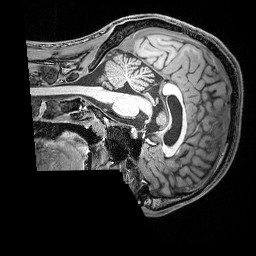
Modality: T1w
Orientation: sagittal
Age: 21
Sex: male
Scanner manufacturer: siemens
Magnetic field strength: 3 T
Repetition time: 2.53 s
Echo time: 0.00388 s